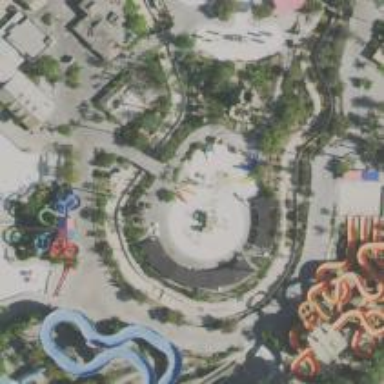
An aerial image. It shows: Water slide attraction.